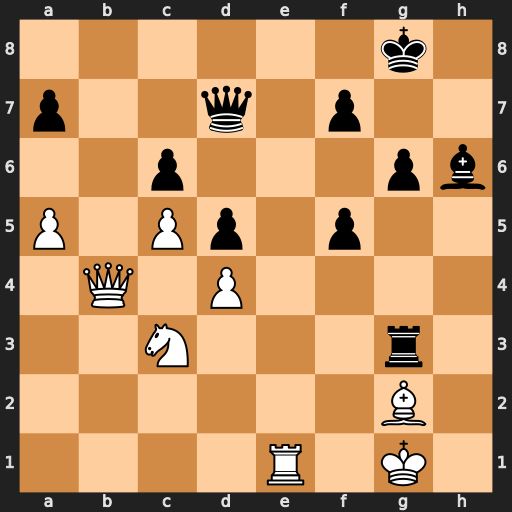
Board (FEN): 6k1/p2q1p2/2p3pb/P1Pp1p2/1Q1P4/2N3r1/6B1/4R1K1
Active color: w
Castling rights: -
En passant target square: -
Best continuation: Qb8+ Kh7 Qxg3